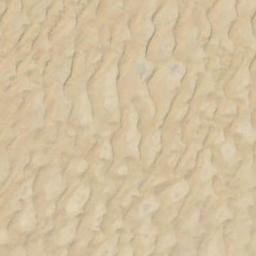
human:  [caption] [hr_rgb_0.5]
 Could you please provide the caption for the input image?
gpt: This is a yellow desert with wavy stripes .

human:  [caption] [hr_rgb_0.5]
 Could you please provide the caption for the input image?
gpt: The desert is full of white sand .

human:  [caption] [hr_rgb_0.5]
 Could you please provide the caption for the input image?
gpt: There are parallel lines in this desert .

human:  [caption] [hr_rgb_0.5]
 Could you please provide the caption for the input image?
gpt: The desert has yellow sand and some trellis dunes and the desert terrain is flat .

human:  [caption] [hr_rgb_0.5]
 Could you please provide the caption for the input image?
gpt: A yellow desert with patterned stripes .